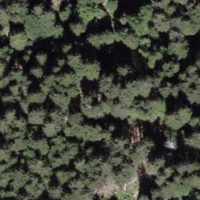
EUNIS habitat code: 43
Species observed at this site:
Oxalis acetosella
Sorbus aucuparia